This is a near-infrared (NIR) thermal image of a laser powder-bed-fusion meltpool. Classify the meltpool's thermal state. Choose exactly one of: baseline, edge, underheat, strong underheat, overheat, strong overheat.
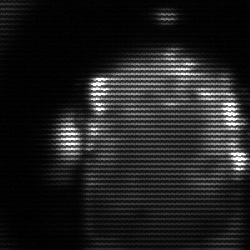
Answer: baseline